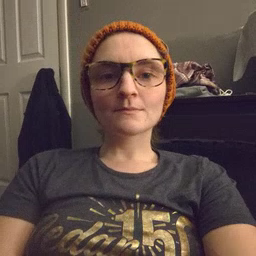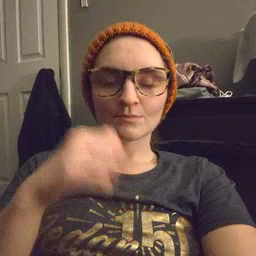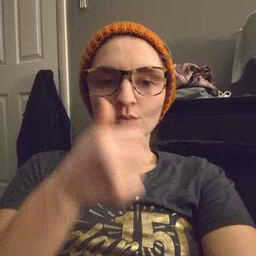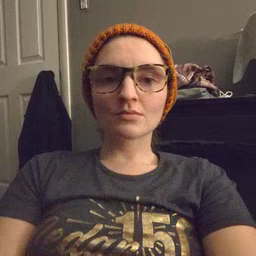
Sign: tomorrow